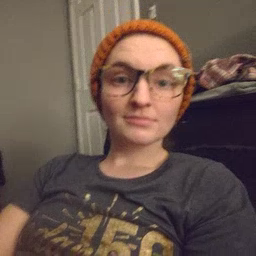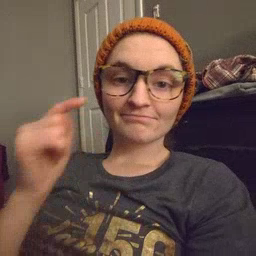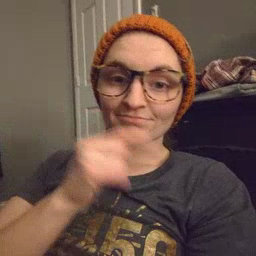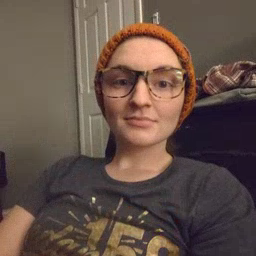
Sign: toothbrush